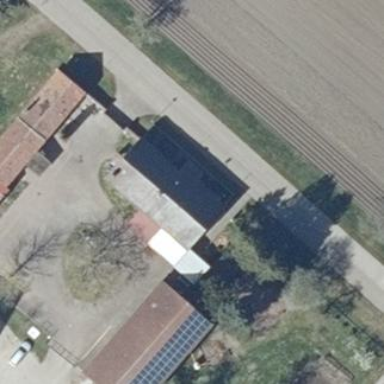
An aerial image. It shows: Building that houses agrarian shop.